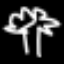
Label: palm tree